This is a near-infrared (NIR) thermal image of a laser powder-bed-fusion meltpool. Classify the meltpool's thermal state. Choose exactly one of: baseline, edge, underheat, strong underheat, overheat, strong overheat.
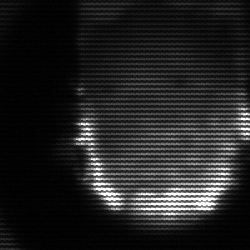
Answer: baseline